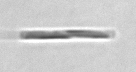
Label: Leptocylindrus